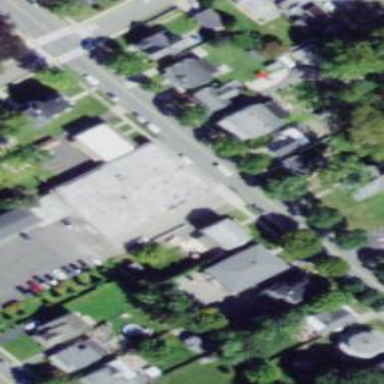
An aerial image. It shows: Car repair shop located in building.